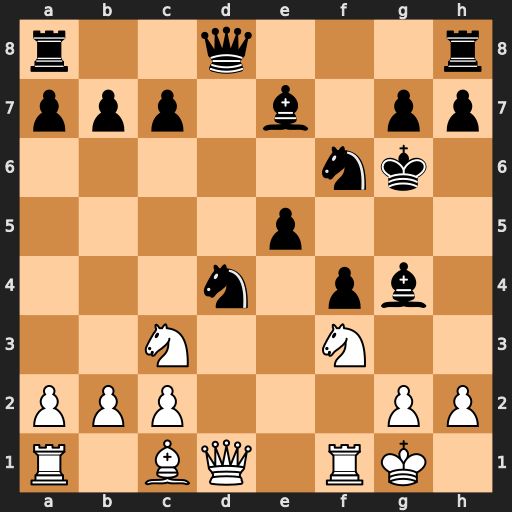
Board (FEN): r2q3r/ppp1b1pp/5nk1/4p3/3n1pb1/2N2N2/PPP3PP/R1BQ1RK1
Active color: w
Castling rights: -
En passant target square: -
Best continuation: Nxe5+ Kf5 Nxg4